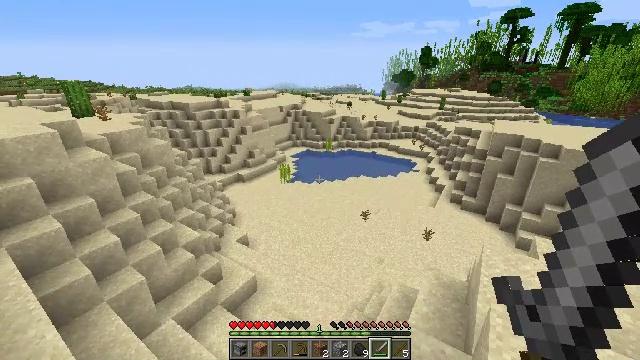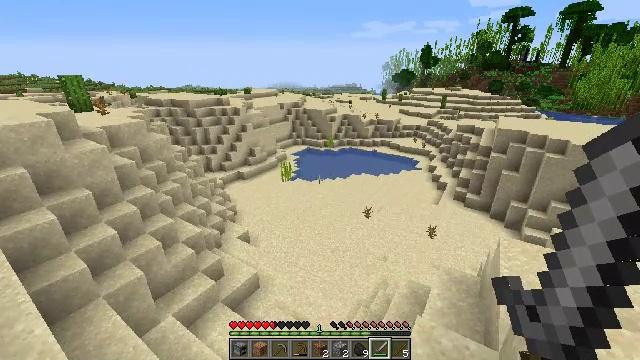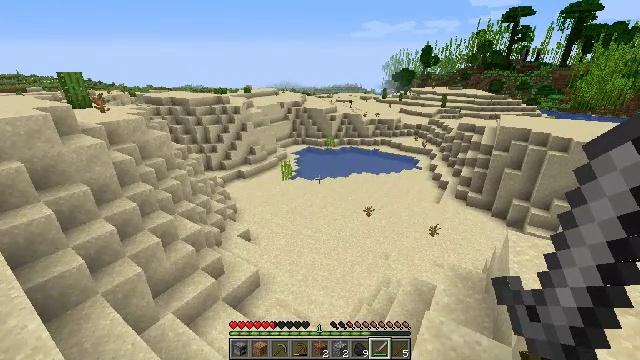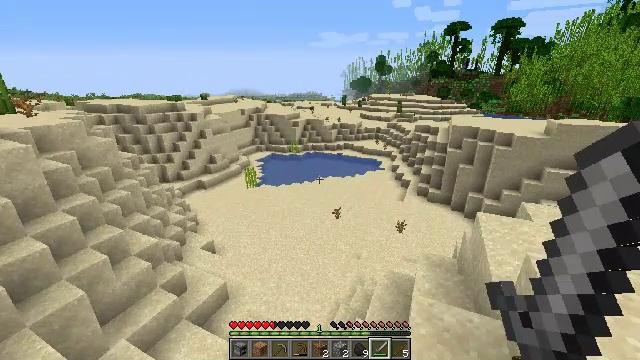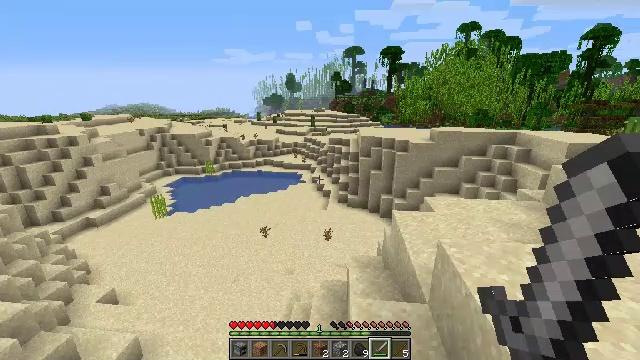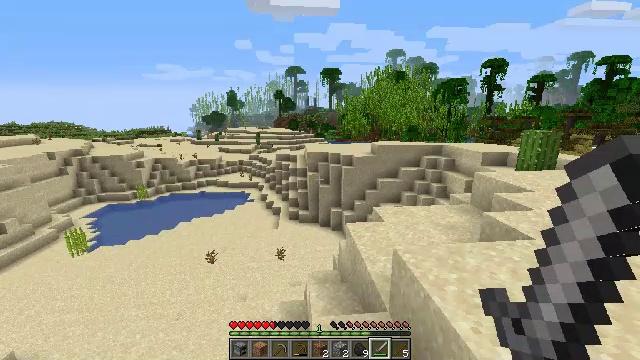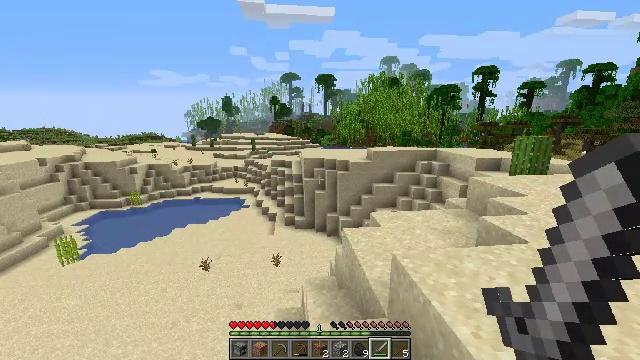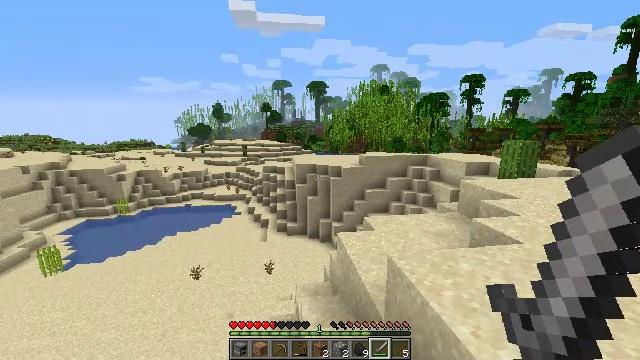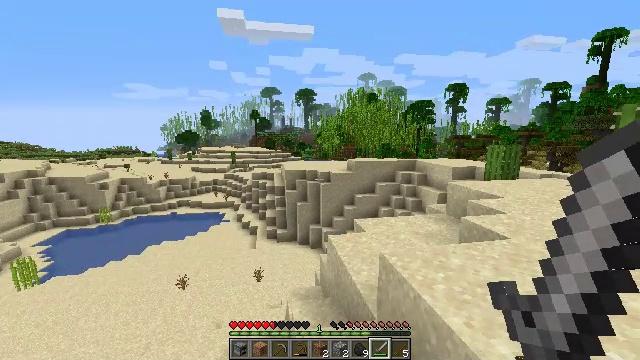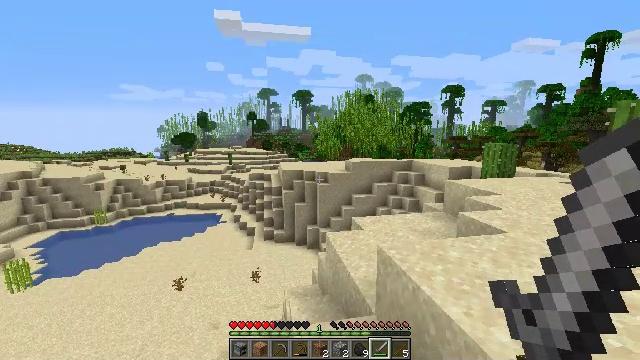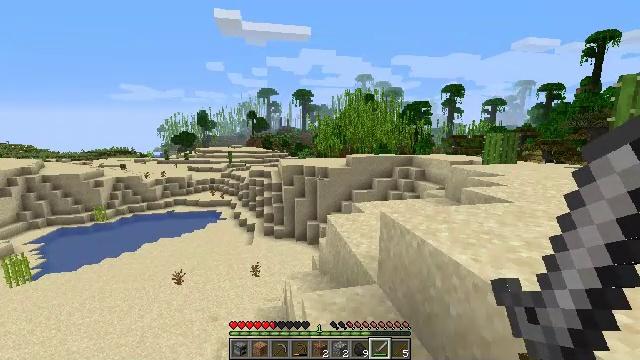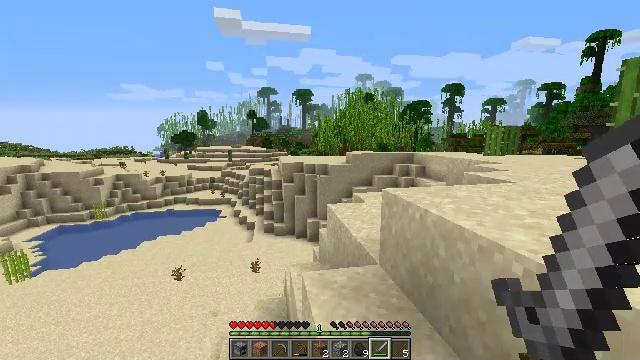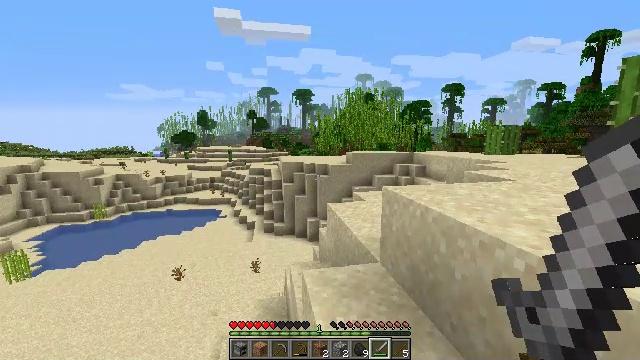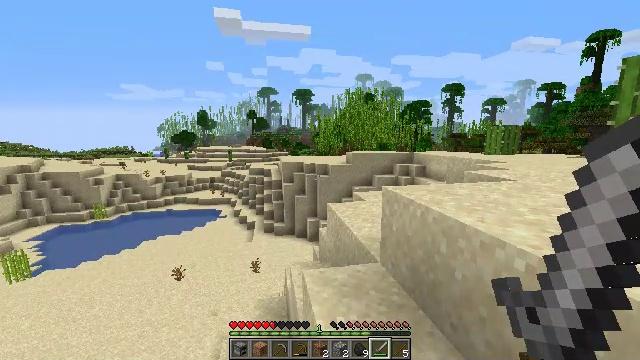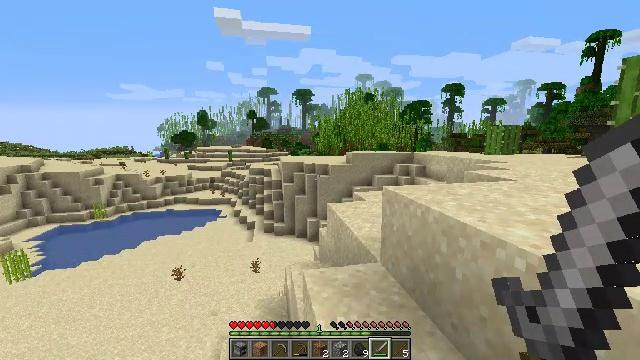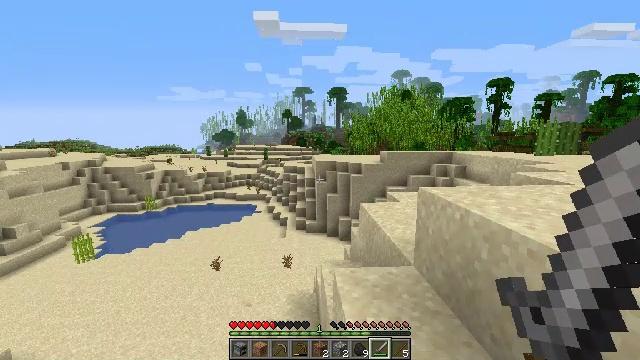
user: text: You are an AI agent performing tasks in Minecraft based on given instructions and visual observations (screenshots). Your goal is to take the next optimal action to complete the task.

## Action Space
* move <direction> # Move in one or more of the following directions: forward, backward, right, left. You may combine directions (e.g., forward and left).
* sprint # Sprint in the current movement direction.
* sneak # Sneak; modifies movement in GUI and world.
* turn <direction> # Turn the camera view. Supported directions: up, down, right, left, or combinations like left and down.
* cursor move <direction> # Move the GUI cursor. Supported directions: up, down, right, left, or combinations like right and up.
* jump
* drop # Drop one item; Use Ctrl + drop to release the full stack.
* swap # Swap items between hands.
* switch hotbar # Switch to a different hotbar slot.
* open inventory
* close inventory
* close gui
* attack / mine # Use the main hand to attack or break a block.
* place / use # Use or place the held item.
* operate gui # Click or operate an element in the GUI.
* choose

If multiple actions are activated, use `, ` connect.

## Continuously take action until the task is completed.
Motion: motion action
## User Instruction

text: Collect the cactus block.
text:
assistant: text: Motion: no_op
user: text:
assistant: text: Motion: no_op
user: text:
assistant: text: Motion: turn right and up
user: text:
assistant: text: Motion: turn right and up
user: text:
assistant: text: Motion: turn right and up
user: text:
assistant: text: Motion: turn right and up
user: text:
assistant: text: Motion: turn right and up
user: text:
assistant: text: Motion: turn right and up
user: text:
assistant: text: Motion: no_op
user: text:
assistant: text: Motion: no_op
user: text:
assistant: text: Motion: no_op
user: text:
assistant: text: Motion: no_op
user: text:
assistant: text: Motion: no_op
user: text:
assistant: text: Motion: no_op
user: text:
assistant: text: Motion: turn left
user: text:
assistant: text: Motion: turn left
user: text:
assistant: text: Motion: turn left and down
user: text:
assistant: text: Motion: turn left and down
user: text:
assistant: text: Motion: turn left and down
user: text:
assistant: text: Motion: turn left
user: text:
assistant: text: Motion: no_op
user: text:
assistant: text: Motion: no_op
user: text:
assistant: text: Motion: no_op
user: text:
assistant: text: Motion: no_op
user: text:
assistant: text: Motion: turn left
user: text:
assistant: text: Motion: turn left, jump
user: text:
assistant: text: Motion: turn left, jump
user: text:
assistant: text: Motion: move forward, turn left, jump
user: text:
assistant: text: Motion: move forward, jump
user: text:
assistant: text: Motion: move forward, jump